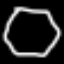
Label: octagon